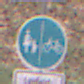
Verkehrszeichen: GetrennterRadUndGehwegRadwegRechts
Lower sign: BesondereFahrzeugeUndTransportgueter6
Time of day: Midday
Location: Outdoor (Nature)
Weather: Overcast
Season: Autumn
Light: Natural